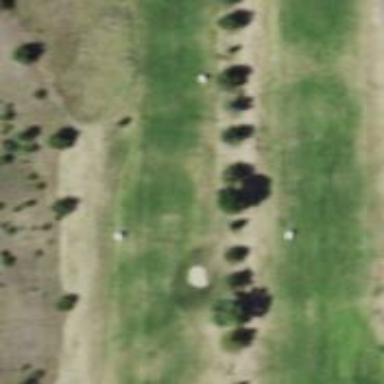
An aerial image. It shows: Golf hole.